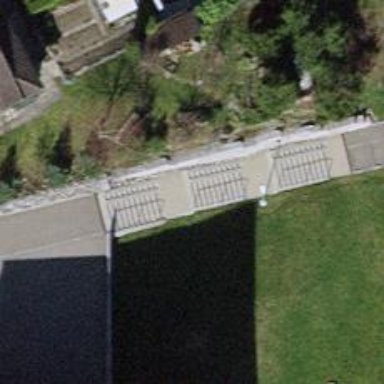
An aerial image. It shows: Steps with asphalt surface.